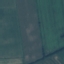
Land use / land cover: AnnualCrop